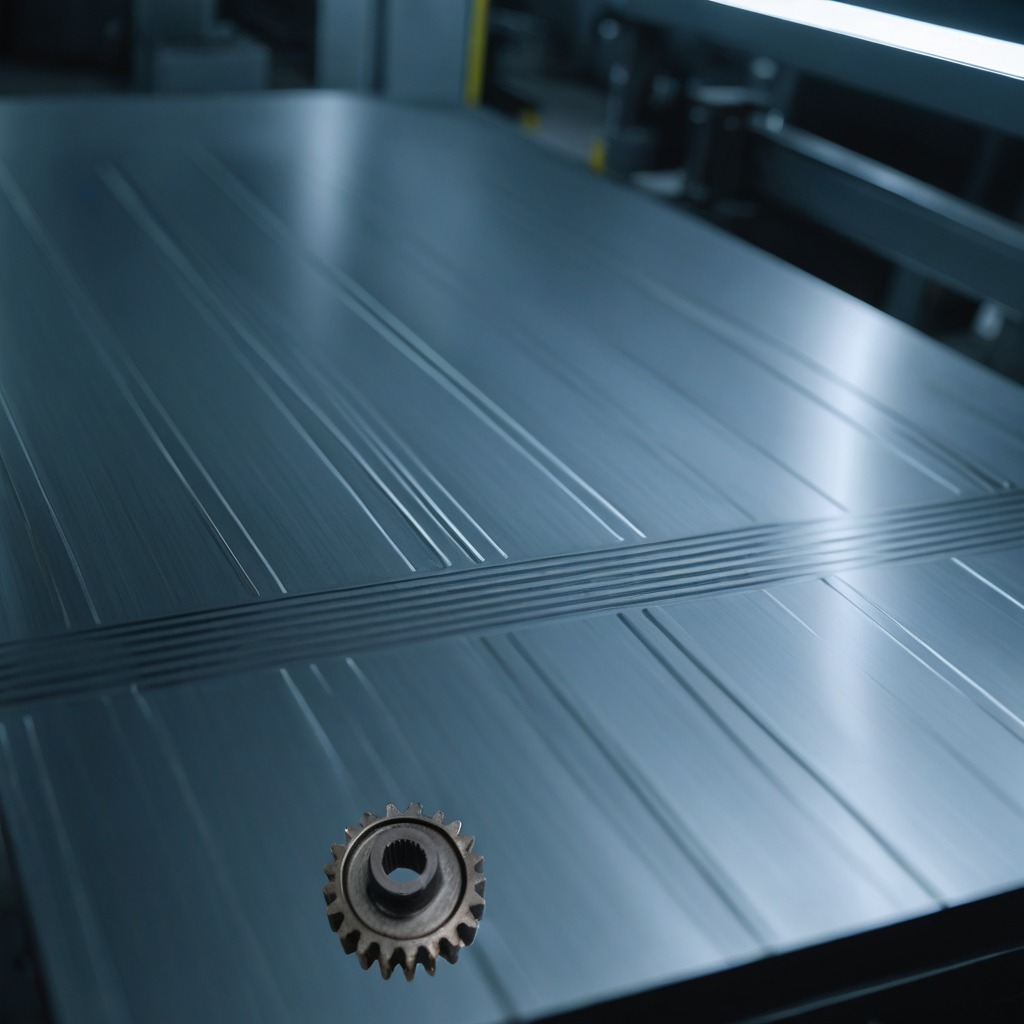
A steel gear with teeth is lying on a metal table in a machine shop under fluorescent lights.